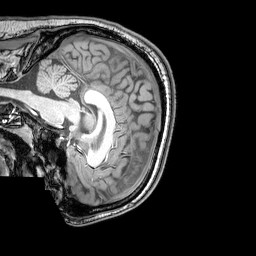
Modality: T1w
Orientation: sagittal
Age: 23
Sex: male
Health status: healthy
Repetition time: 0.081 s
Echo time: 0.037 s